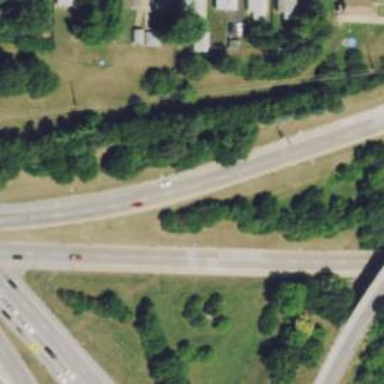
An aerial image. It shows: Trunk highway with expressway features.